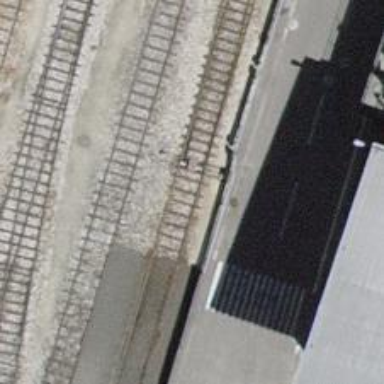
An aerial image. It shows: Railway switch.